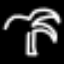
Label: palm tree